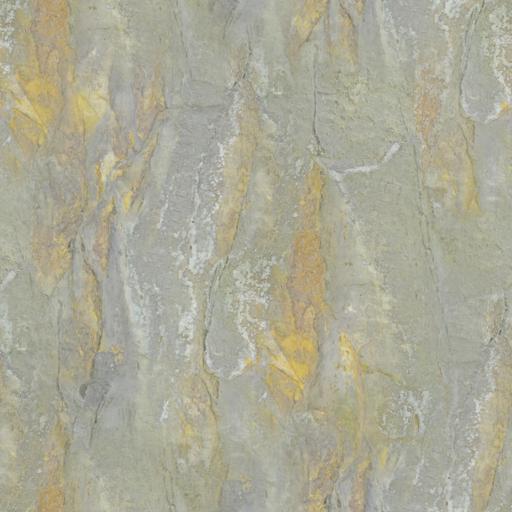
Tags: flat grey rock smooth wet